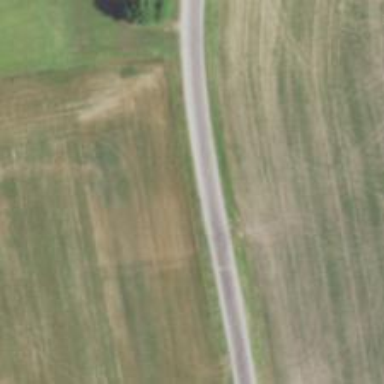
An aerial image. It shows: Tertiary road.